Question: I want to create different kind of shapes (like a rectangle, line or circle) over an image background canvas and edit those shape with corner points for resizing. How can I able to do that with flutter?
Shapes customization dragging corners is similar to this JavaScript framework <URL>
and the result should be like this:

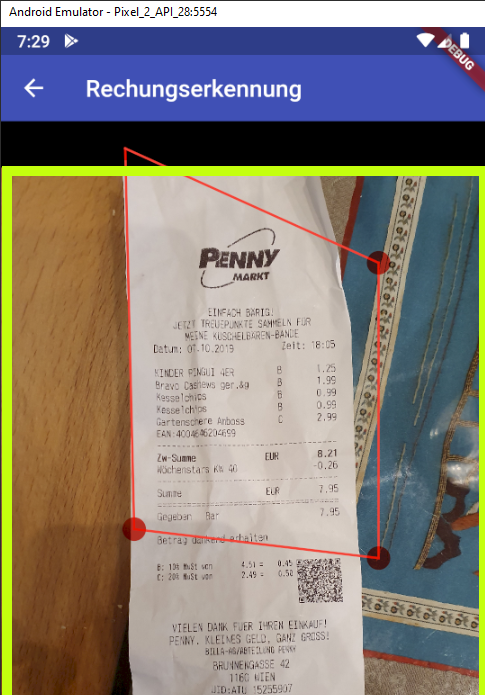
Answer: I solved the issue by writing this below code:
The first part of the code from Scaffold:
'''
if (_imageWidget != null) ...[
FittedBox(
fit: BoxFit.fill,
child: GestureDetector(
onPanStart: (DragStartDetails details) {
// get distance from points to check if is in circle
int indexMatch = -1;
for (int i = 0; i < _points.length; i++) {
double distance = sqrt(
pow(details.localPosition.dx - _points[i].dx, 2) +
pow(details.localPosition.dy - _points[i].dy, 2));
if (distance <= 30) {
indexMatch = i;
break;
}
}
if (indexMatch != -1) {
_currentlyDraggedIndex = indexMatch;
}
},
onPanUpdate: (DragUpdateDetails details) {
if (_currentlyDraggedIndex != -1) {
setState(() {
_points = List.from(_points);
_points[_currentlyDraggedIndex] = details.localPosition;
});
}
},
onPanEnd: (_) {
setState(() {
_currentlyDraggedIndex = -1;
});
},
child: SizedBox(
width: _image.width.toDouble(),
height: _image.height.toDouble(),
child: CustomPaint(
painter: RectanglePainter(
points: _points, clear: _clear, image: _image),
),
),
),
)
]
'''
The Second Part
'''
class RectanglePainter extends CustomPainter {
List<Offset> points;
bool clear;
final ui.Image image;
RectanglePainter(
{@required this.points, @required this.clear, @required this.image});
@override
void paint(Canvas canvas, Size size) {
final paint = Paint()
..color = Colors.red
..strokeCap = StrokeCap.square
..style = PaintingStyle.fill
..strokeWidth = 2;
final outputRect =
Rect.fromPoints(ui.Offset.zero, ui.Offset(size.width, size.height));
final Size imageSize =
Size(image.width.toDouble(), image.height.toDouble());
final FittedSizes sizes =
applyBoxFit(BoxFit.contain, imageSize, outputRect.size);
final Rect inputSubrect =
Alignment.center.inscribe(sizes.source, Offset.zero & imageSize);
final Rect outputSubrect =
Alignment.center.inscribe(sizes.destination, outputRect);
canvas.drawImageRect(image, inputSubrect, outputSubrect, paint);
if (!clear) {
final circlePaint = Paint()
..color = Colors.red
..strokeCap = StrokeCap.square
..style = PaintingStyle.fill
..blendMode = BlendMode.multiply
..strokeWidth = 2;
for (int i = 0; i < points.length; i++) {
if (i + 1 == points.length) {
canvas.drawLine(points[i], points[0], paint);
} else {
canvas.drawLine(points[i], points[i + 1], paint);
}
canvas.drawCircle(points[i], 10, circlePaint);
}
}
}
@override
bool shouldRepaint(RectanglePainter oldPainter) =>
oldPainter.points != points || clear;
}
'''